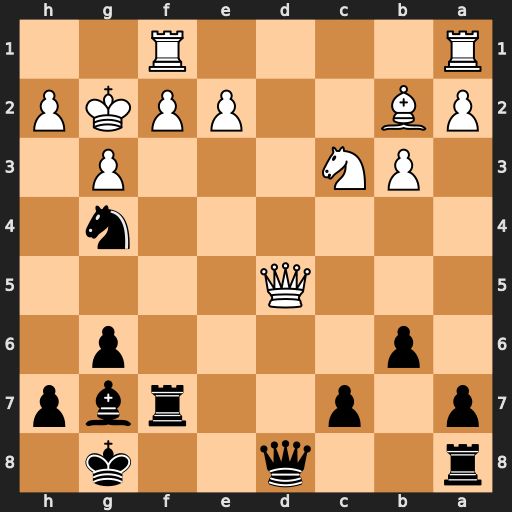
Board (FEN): r2q2k1/p1p2rbp/1p4p1/3Q4/6n1/1PN3P1/PB2PPKP/R4R2
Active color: b
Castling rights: -
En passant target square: -
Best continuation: Qxd5+ Nxd5 Bxb2